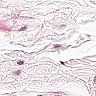
Metastatic tissue present: no